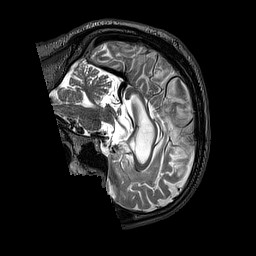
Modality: T2w
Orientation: sagittal
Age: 40
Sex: male
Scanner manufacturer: siemens
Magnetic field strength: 3 T
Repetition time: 3.2 s
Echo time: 0.567 s